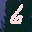
Label: 6